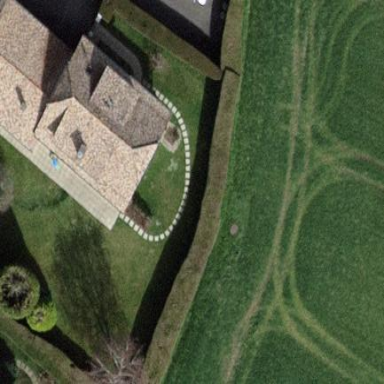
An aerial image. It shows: Garden surrounded by fence.